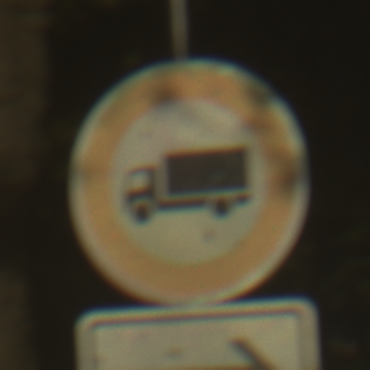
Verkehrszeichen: VerbotFuerKraftfahrzeugeUeberDreiKommaFuenfTonnen
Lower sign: RichtungsangabeDurchPfeile4
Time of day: SunriseSunset
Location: Outdoor (Nature)
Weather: PartlyCloudy
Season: NotSpecified
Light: Natural